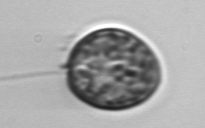
Label: Prorocentrum